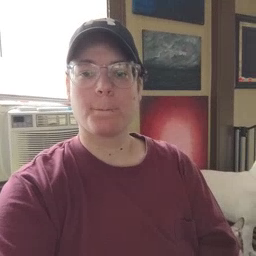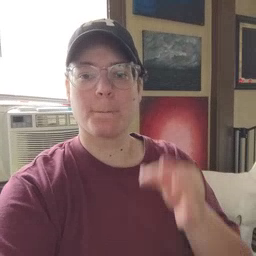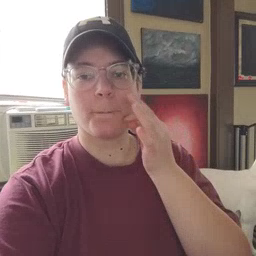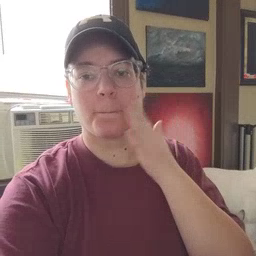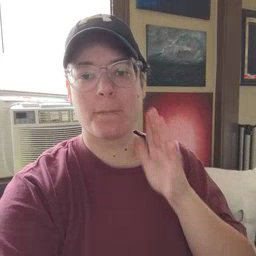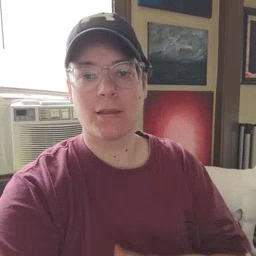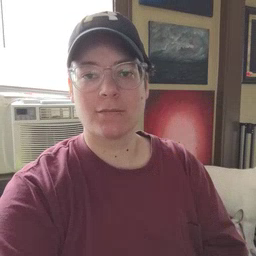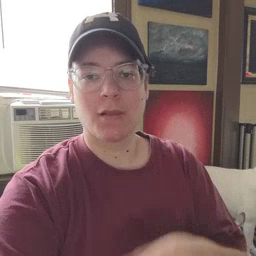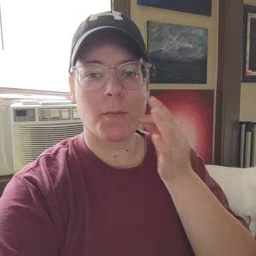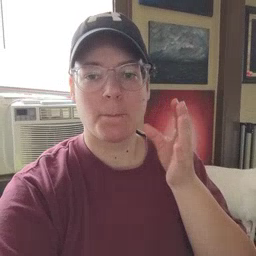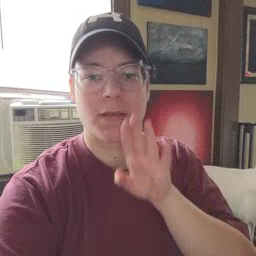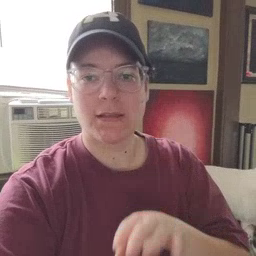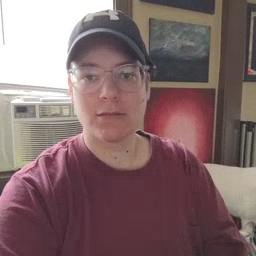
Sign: bee